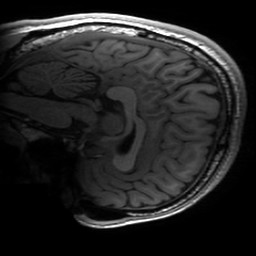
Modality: T1w
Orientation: sagittal
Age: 28
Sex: female
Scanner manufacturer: ge
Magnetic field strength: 3 T
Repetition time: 0.00724 s
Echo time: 0.0027 s